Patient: sex F, age 31
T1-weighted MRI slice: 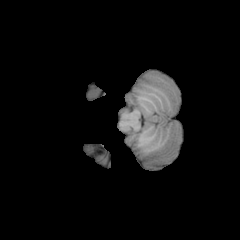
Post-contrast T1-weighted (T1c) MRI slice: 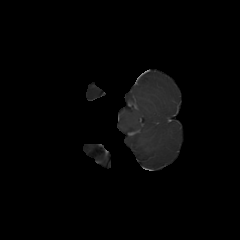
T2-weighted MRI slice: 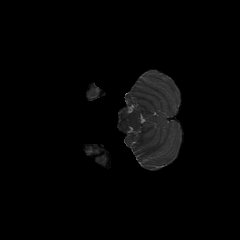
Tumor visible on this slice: no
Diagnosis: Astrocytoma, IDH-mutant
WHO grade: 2